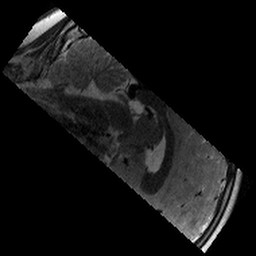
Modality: T2w
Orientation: sagittal
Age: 10
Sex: male
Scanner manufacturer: siemens
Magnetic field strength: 3 T
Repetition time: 9.23 s
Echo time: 0.067 s